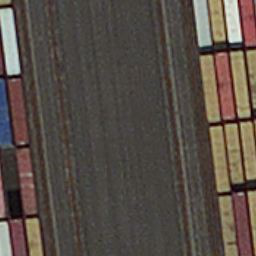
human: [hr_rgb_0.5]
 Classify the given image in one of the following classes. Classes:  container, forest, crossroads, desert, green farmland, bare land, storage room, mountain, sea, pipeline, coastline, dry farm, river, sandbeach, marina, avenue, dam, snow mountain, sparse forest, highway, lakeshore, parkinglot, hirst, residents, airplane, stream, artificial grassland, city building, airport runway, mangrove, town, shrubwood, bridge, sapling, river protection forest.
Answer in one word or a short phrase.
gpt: container